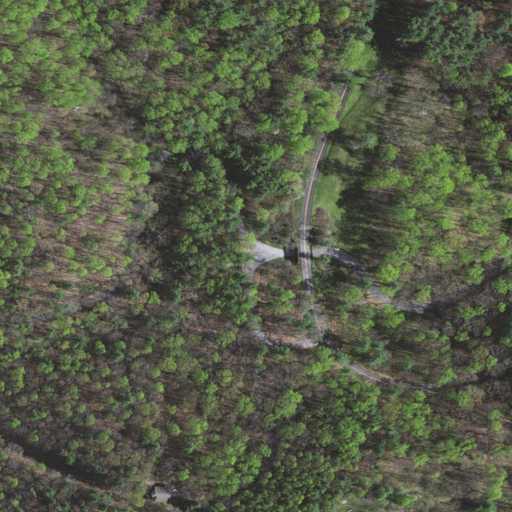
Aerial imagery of gap in Virginia named Irish Gap containing deciduous forest, mixed forest, open development, evergreen forest, pasture, and low intensity development